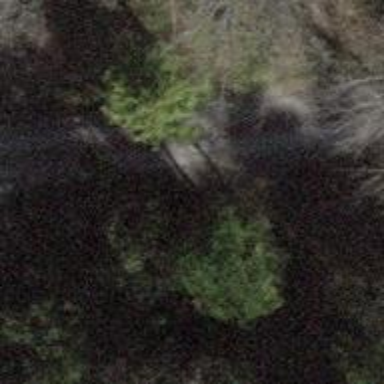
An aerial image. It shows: Culvert tunnel.